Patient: sex F, age 68
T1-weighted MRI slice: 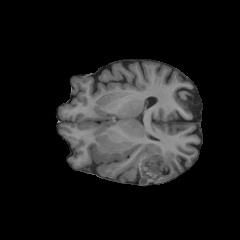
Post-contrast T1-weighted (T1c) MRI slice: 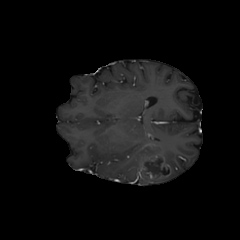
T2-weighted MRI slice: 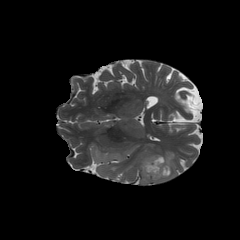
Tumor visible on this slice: yes
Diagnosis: Glioblastoma, IDH-wildtype
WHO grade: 4